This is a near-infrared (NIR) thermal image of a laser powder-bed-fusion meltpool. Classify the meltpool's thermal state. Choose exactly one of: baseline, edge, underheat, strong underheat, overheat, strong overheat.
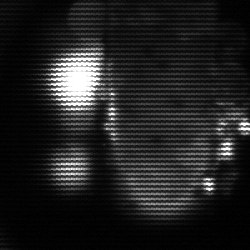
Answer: strong underheat